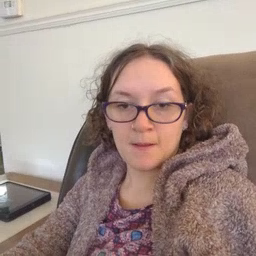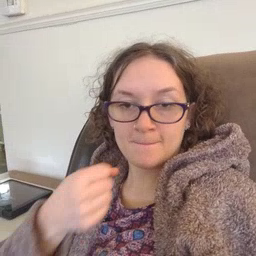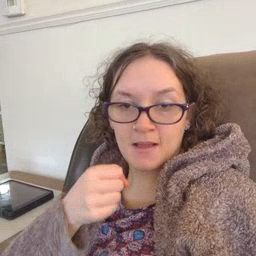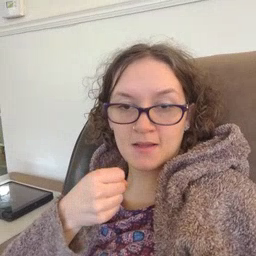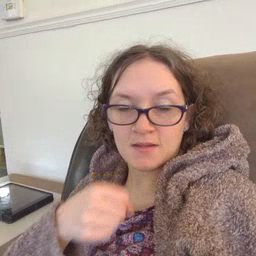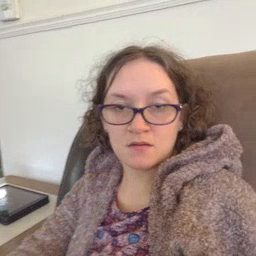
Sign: make